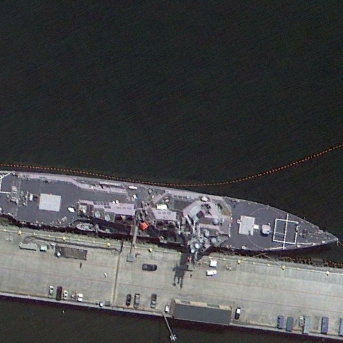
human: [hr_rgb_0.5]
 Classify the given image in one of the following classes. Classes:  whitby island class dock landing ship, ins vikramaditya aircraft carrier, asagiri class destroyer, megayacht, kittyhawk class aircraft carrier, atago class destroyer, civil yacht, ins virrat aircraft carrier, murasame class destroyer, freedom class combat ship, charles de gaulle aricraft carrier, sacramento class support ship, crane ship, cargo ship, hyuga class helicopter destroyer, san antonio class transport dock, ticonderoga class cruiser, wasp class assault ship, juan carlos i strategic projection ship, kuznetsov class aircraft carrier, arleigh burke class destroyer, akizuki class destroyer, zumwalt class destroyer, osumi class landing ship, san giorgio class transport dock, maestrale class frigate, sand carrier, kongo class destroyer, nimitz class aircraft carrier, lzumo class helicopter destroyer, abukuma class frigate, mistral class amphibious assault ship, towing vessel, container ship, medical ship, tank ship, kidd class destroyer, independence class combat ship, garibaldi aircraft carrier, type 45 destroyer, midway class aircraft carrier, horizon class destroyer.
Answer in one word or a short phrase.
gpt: Arleigh Burke class destroyer